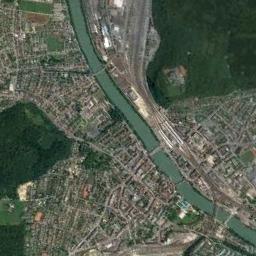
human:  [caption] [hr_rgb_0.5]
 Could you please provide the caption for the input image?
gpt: A curved light green river with prosperous cities on both sides .

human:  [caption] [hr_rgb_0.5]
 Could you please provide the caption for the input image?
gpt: The green river goes through the residential area and some forests are next to the river .

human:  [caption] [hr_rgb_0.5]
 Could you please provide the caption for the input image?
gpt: There are many trees on either side of the river .

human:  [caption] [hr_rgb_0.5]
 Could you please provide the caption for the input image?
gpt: The river goes through houses and trees .

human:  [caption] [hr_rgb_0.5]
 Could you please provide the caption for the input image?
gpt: There are many buildings and two green forests near the river .